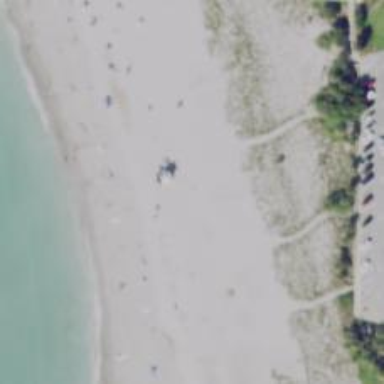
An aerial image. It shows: Lifeguard station.